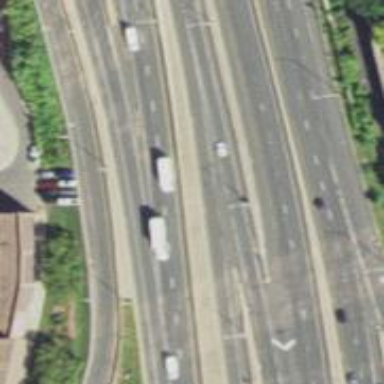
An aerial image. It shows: Motorway link.